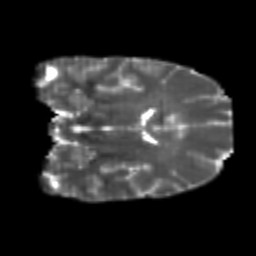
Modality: T2w
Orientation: coronal
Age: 23
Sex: male
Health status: healthy
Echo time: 0.074 s